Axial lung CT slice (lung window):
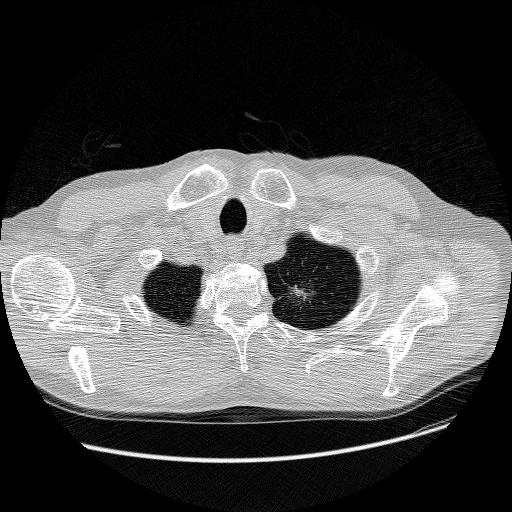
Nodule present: yes
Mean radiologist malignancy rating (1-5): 4.333